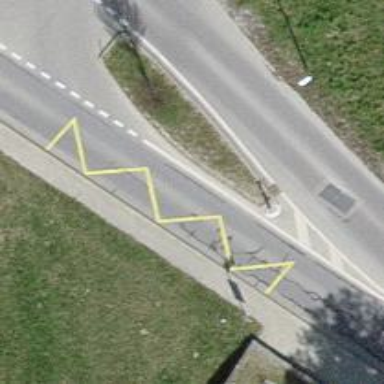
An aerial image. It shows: Bus stop with platform for public transport.